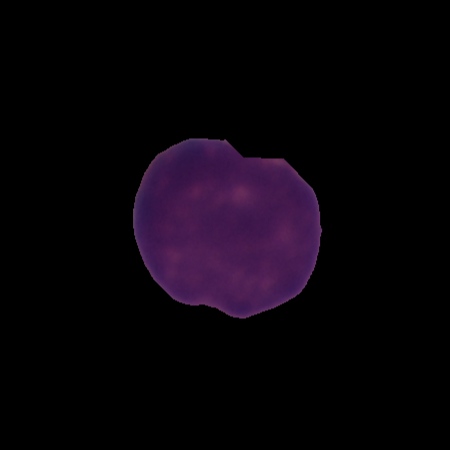
Label: healthy